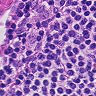
Metastatic tissue present: no